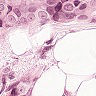
Metastatic tissue present: yes